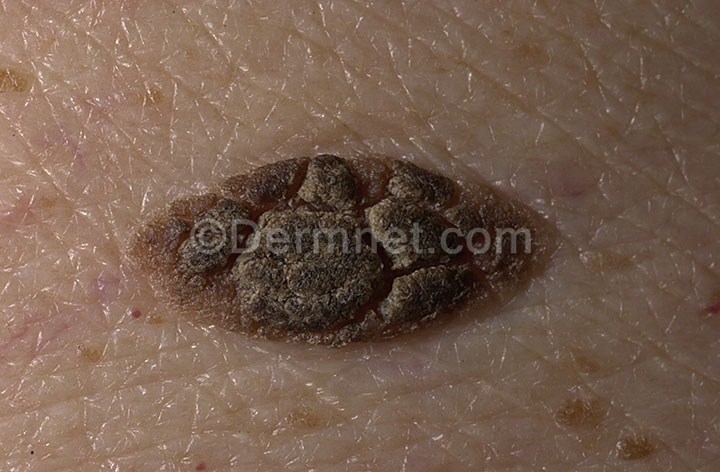
Disease: Seborrheic Keratoses and other Benign Tumors